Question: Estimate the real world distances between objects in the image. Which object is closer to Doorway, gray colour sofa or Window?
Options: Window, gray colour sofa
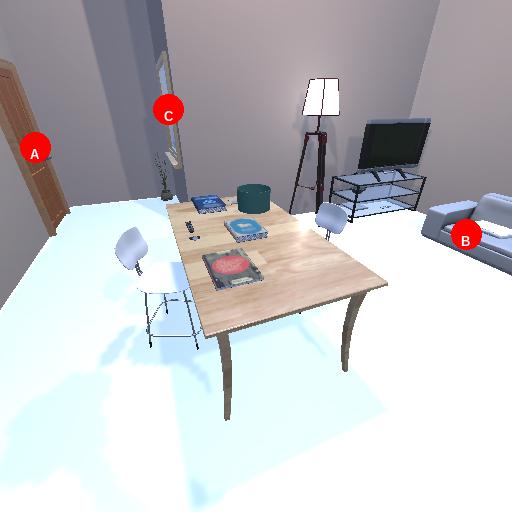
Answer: Window